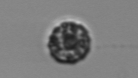
Label: coccolithophorid